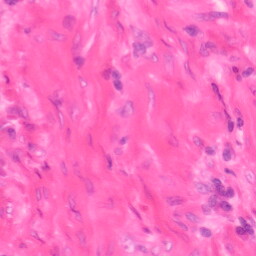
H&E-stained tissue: Colon